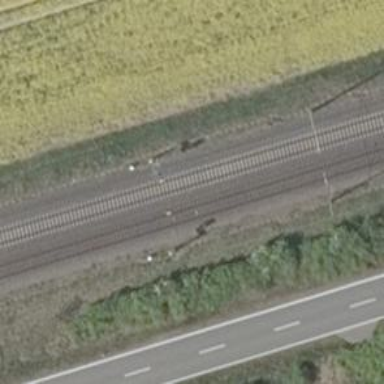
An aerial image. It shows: Railway track with contact lines for electrification.